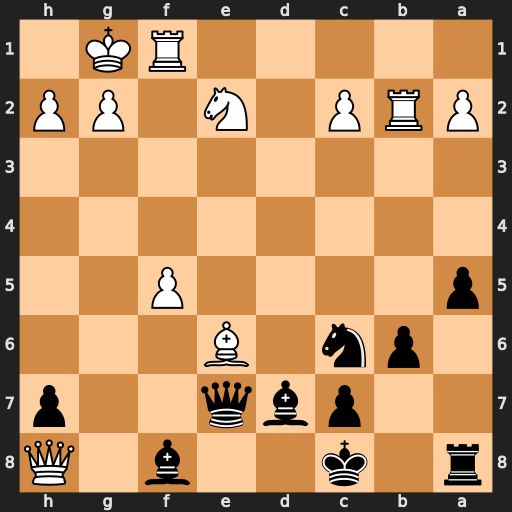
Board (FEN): r1k2b1Q/2pbq2p/1pn1B3/p4P2/8/8/PRP1N1PP/5RK1
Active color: b
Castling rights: -
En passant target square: -
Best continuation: Bxe6 fxe6 Kb7